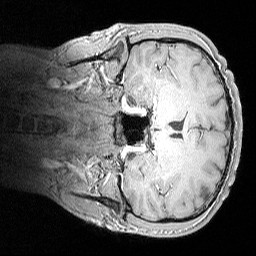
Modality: MP2RAGE
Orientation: coronal
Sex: male
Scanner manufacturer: siemens
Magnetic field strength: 3 T
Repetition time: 5 s
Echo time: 0.00292 s